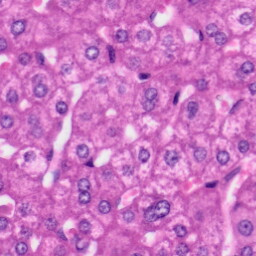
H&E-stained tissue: Liver